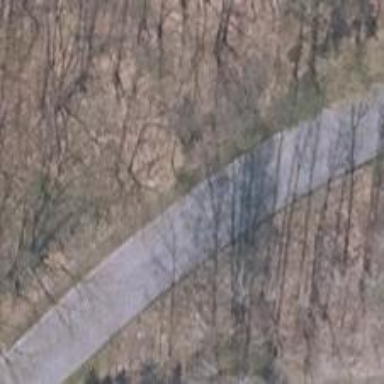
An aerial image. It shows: Paved tertiary road.